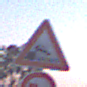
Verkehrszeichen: Ufer
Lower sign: UeberholverbotKraftfahrzeuge
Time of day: SunriseSunset
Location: Outdoor (Nature)
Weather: Clear
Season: NotSpecified
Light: Natural